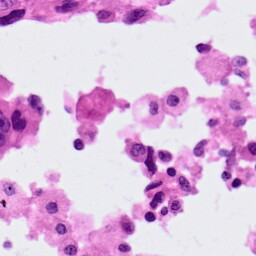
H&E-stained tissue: Lung